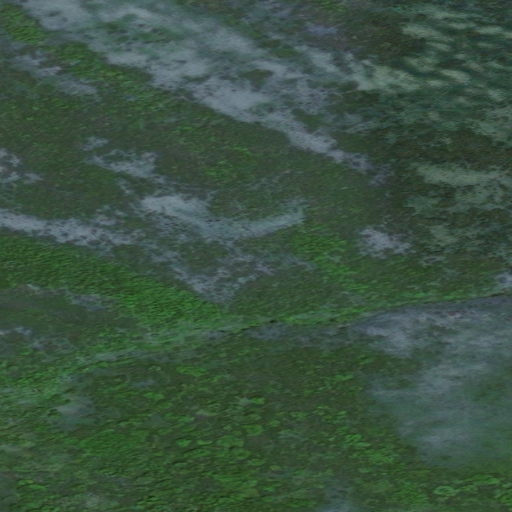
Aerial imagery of valley in Alaska named Mabe Gulch containing only unknown